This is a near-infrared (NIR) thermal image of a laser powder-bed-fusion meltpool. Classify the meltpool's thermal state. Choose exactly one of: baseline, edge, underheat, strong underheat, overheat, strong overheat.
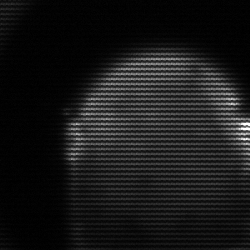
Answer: edge